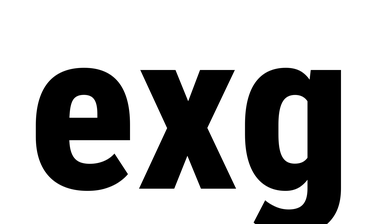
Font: Roboto_Condensed_ExtraBold